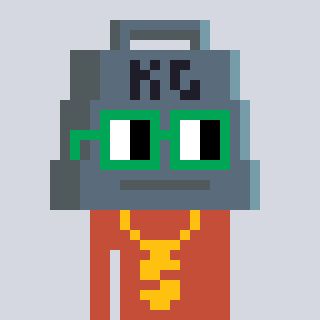
a pixel art character with square green glasses, a weight-shaped head and a rust-colored body on a cool background